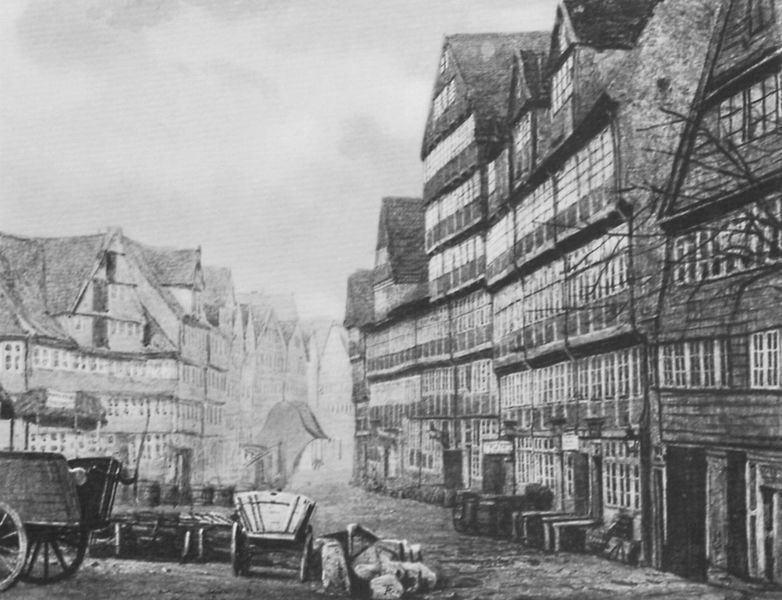
Titel: Kleines Fleet
Künstler: Charles Fuchs
Schlagwörter: baum, dunkel, himmel, weiß, wolken, stadt, äste, fenster, grau, hell, holz, schwarz, strasse, tür, zeichnung, dach, gebäude, haus, weg, alt, wand, architektur, ast, häuser, front, karren, räder, sack, ansicht, fassade, fassaden, gasse, kisten, türen, gepäck, getreide, säcke, verlassen, dorf, dächer, giebel, nebel, kahl, backstein, türe, winter, kutsche, kutschen, platz, beladen, karre, rad, wagen, foto, fotografie, ortschaft, eingänge, erker, stockwerk, gauben, schwarz weiss, wägen, bleistift, fass, photo, vorkragen, mittelalter, fachwerk, fachwerkhaus, siedlung, fachwerkhäuser, marktplatz, etagen, fässer, fotographie, schaaf, norddeutschland, leiterwagen, häuserzeile, hausfront, lasten, häuserfront, bremen, kutschew, kutche, überbelichtet, meschenleer, säche, giebe, geschodde, gielbständigkeit, menschnleer, vorkragendes geschoss, äster